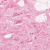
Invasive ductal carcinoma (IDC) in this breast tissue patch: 0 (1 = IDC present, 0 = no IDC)